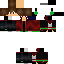
A male human skin with medium skin, wearing brown long hair dressed in a red hoodie and black pants, featuring a closed mouth.